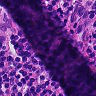
Metastatic tissue present: no